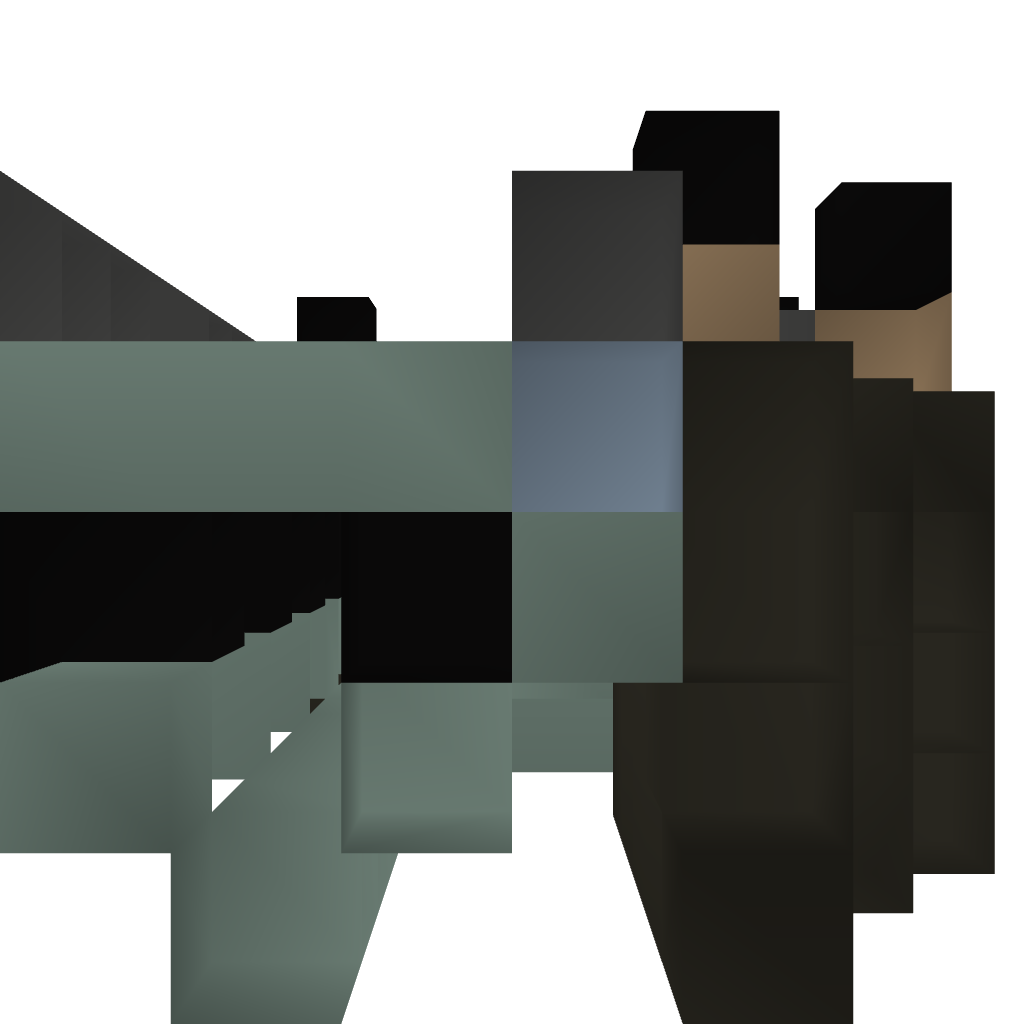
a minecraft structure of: Ancient Walkway(Corner With Sewer)